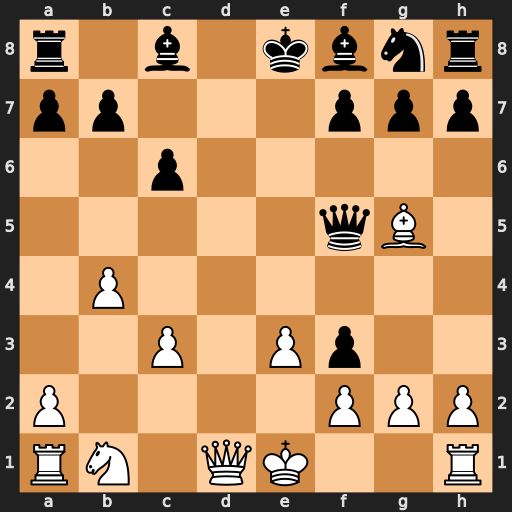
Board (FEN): r1b1kbnr/pp3ppp/2p5/5qB1/1P6/2P1Pp2/P4PPP/RN1QK2R
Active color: w
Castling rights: KQkq
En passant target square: -
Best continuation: Qd8#